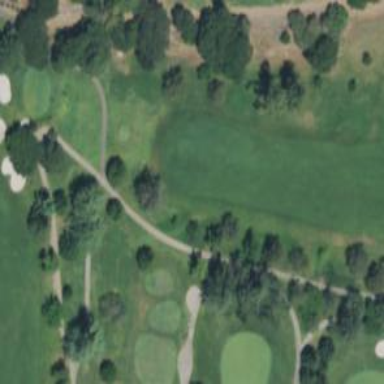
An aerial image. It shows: Lush grass fairway on golf course.